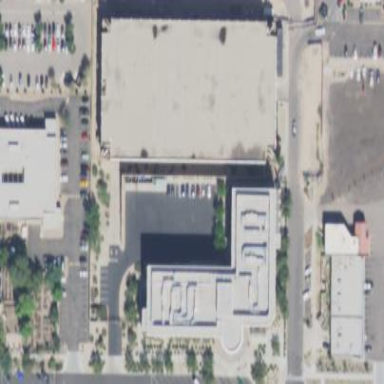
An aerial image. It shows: Courthouse building.